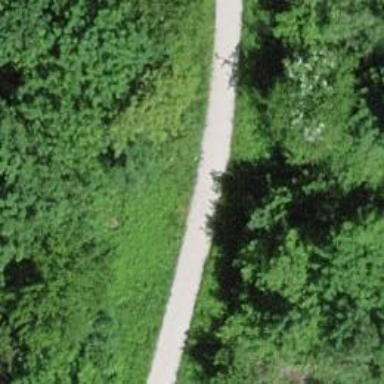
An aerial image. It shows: Gravel footway.